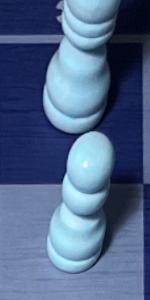
Label: Pawn_White